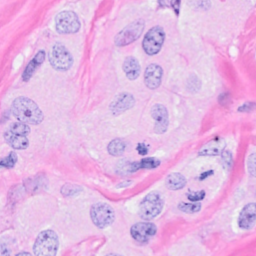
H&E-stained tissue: Breast